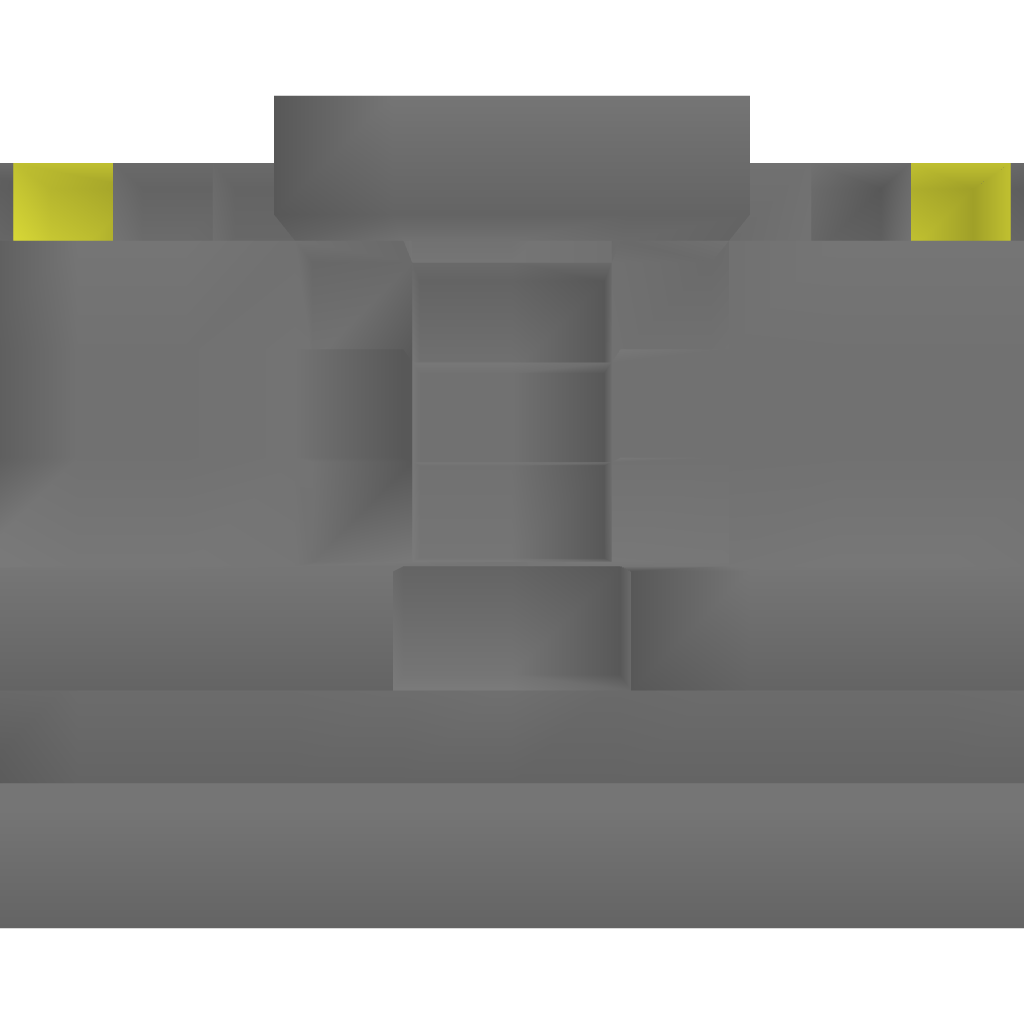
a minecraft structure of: Automatic Piston Gate bad low quality